The image is a continuous-wavelet scalogram (time versus scale) of a rotating-machine vibration signal. Based on the visible evidence, which rotor condition applies: normal, misalignment, unbalance, looseness?
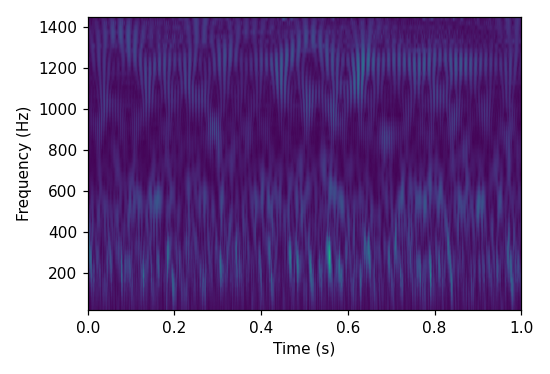
Answer: normal